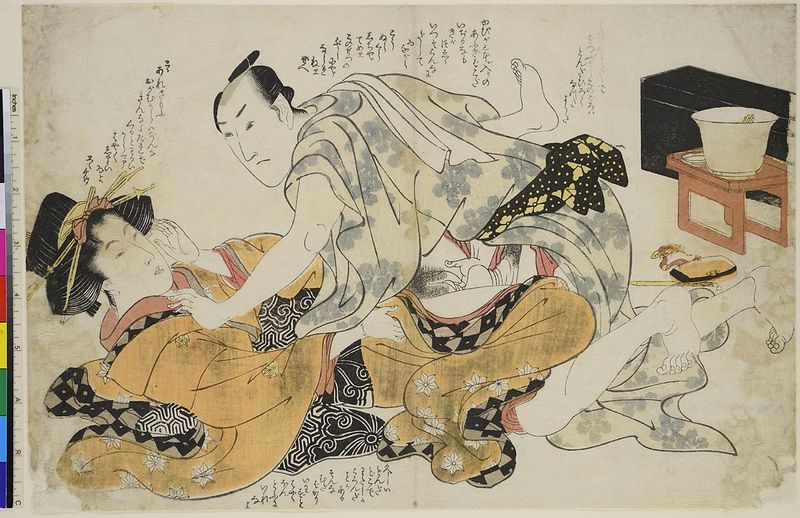
Titel: Der armselige Ritter
Künstler: Utagawa Toyokuni I
Standort: Hamburg
Institution: Museum für Kunst und Gewerbe Hamburg
Schlagwörter: holzschnitt, sex, asien, druckgraphik, druckgrafik, zeit, farbholzschnitt, geschlechtsverkehr, edo, koitus, reproduktionen, druckerzeugnisse, shunga